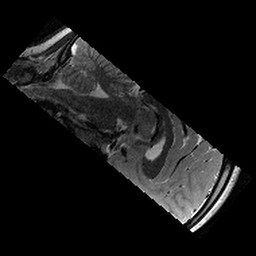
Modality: T2w
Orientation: sagittal
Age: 9
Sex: female
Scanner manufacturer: siemens
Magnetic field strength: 3 T
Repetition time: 9.23 s
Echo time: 0.067 s